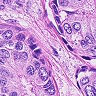
Metastatic tissue present: yes